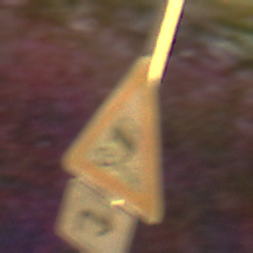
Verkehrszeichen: SchleuderOderRutschgefahr
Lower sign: RichtungsangabeDurchPfeile5
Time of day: Night
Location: Outdoor (Suburban)
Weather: Clear
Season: NotSpecified
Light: Artificial